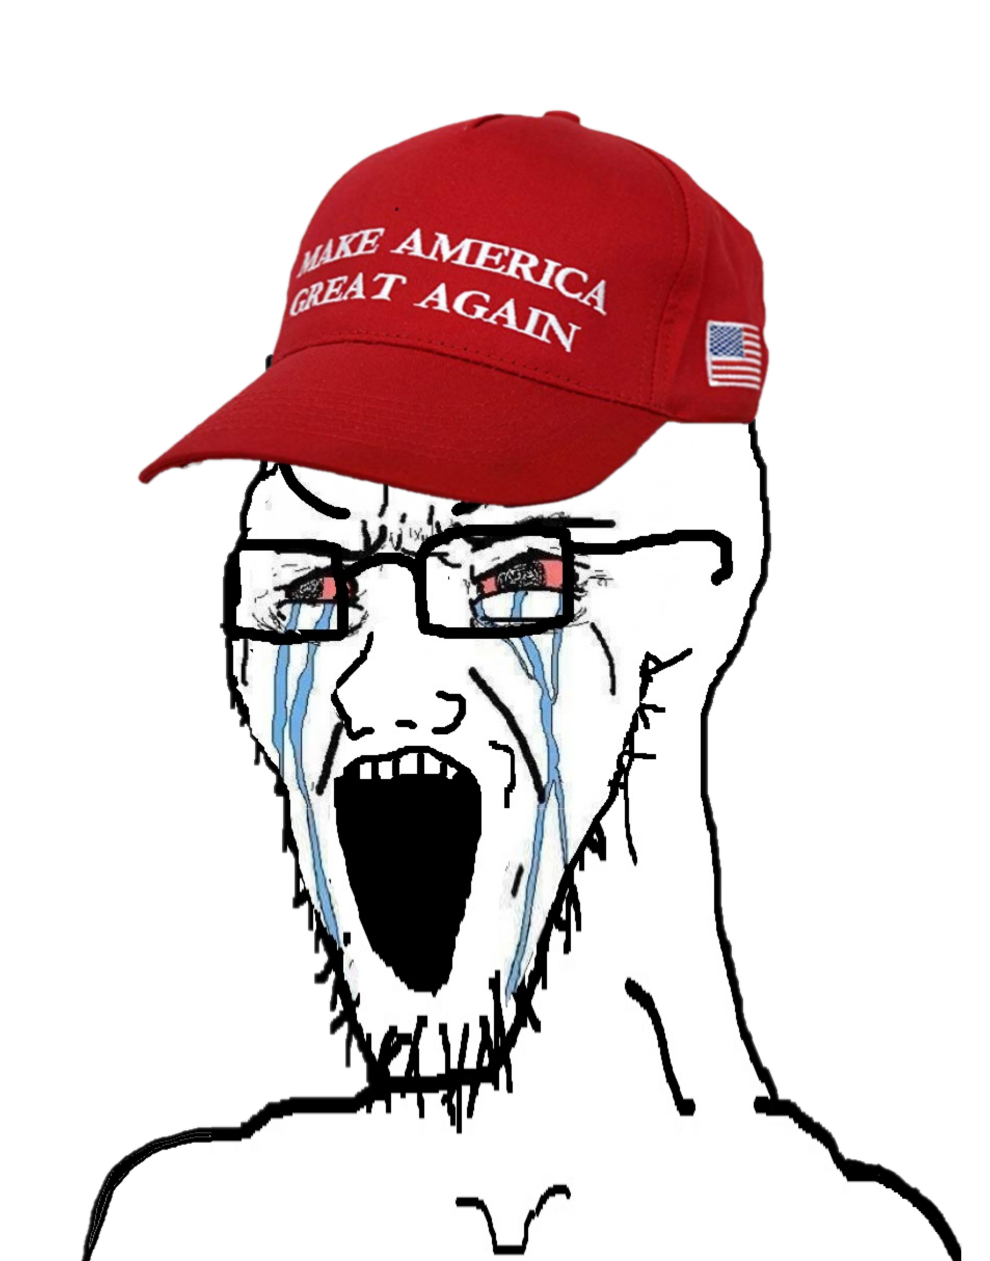
Label: 5_Crying_Wojak